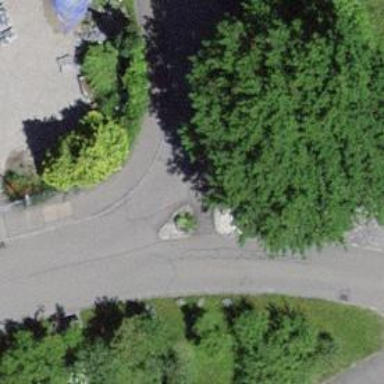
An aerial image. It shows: Bollard.